Interaction volume radius: 5 \u00c5
Interaction volume height: 20 \u00c5
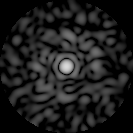
Disorder parameter: 0.8166